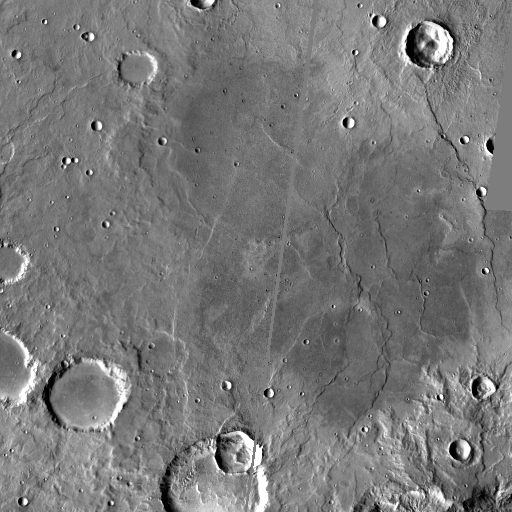
Crater classes present: Background, Other, Layered, Buried